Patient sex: F
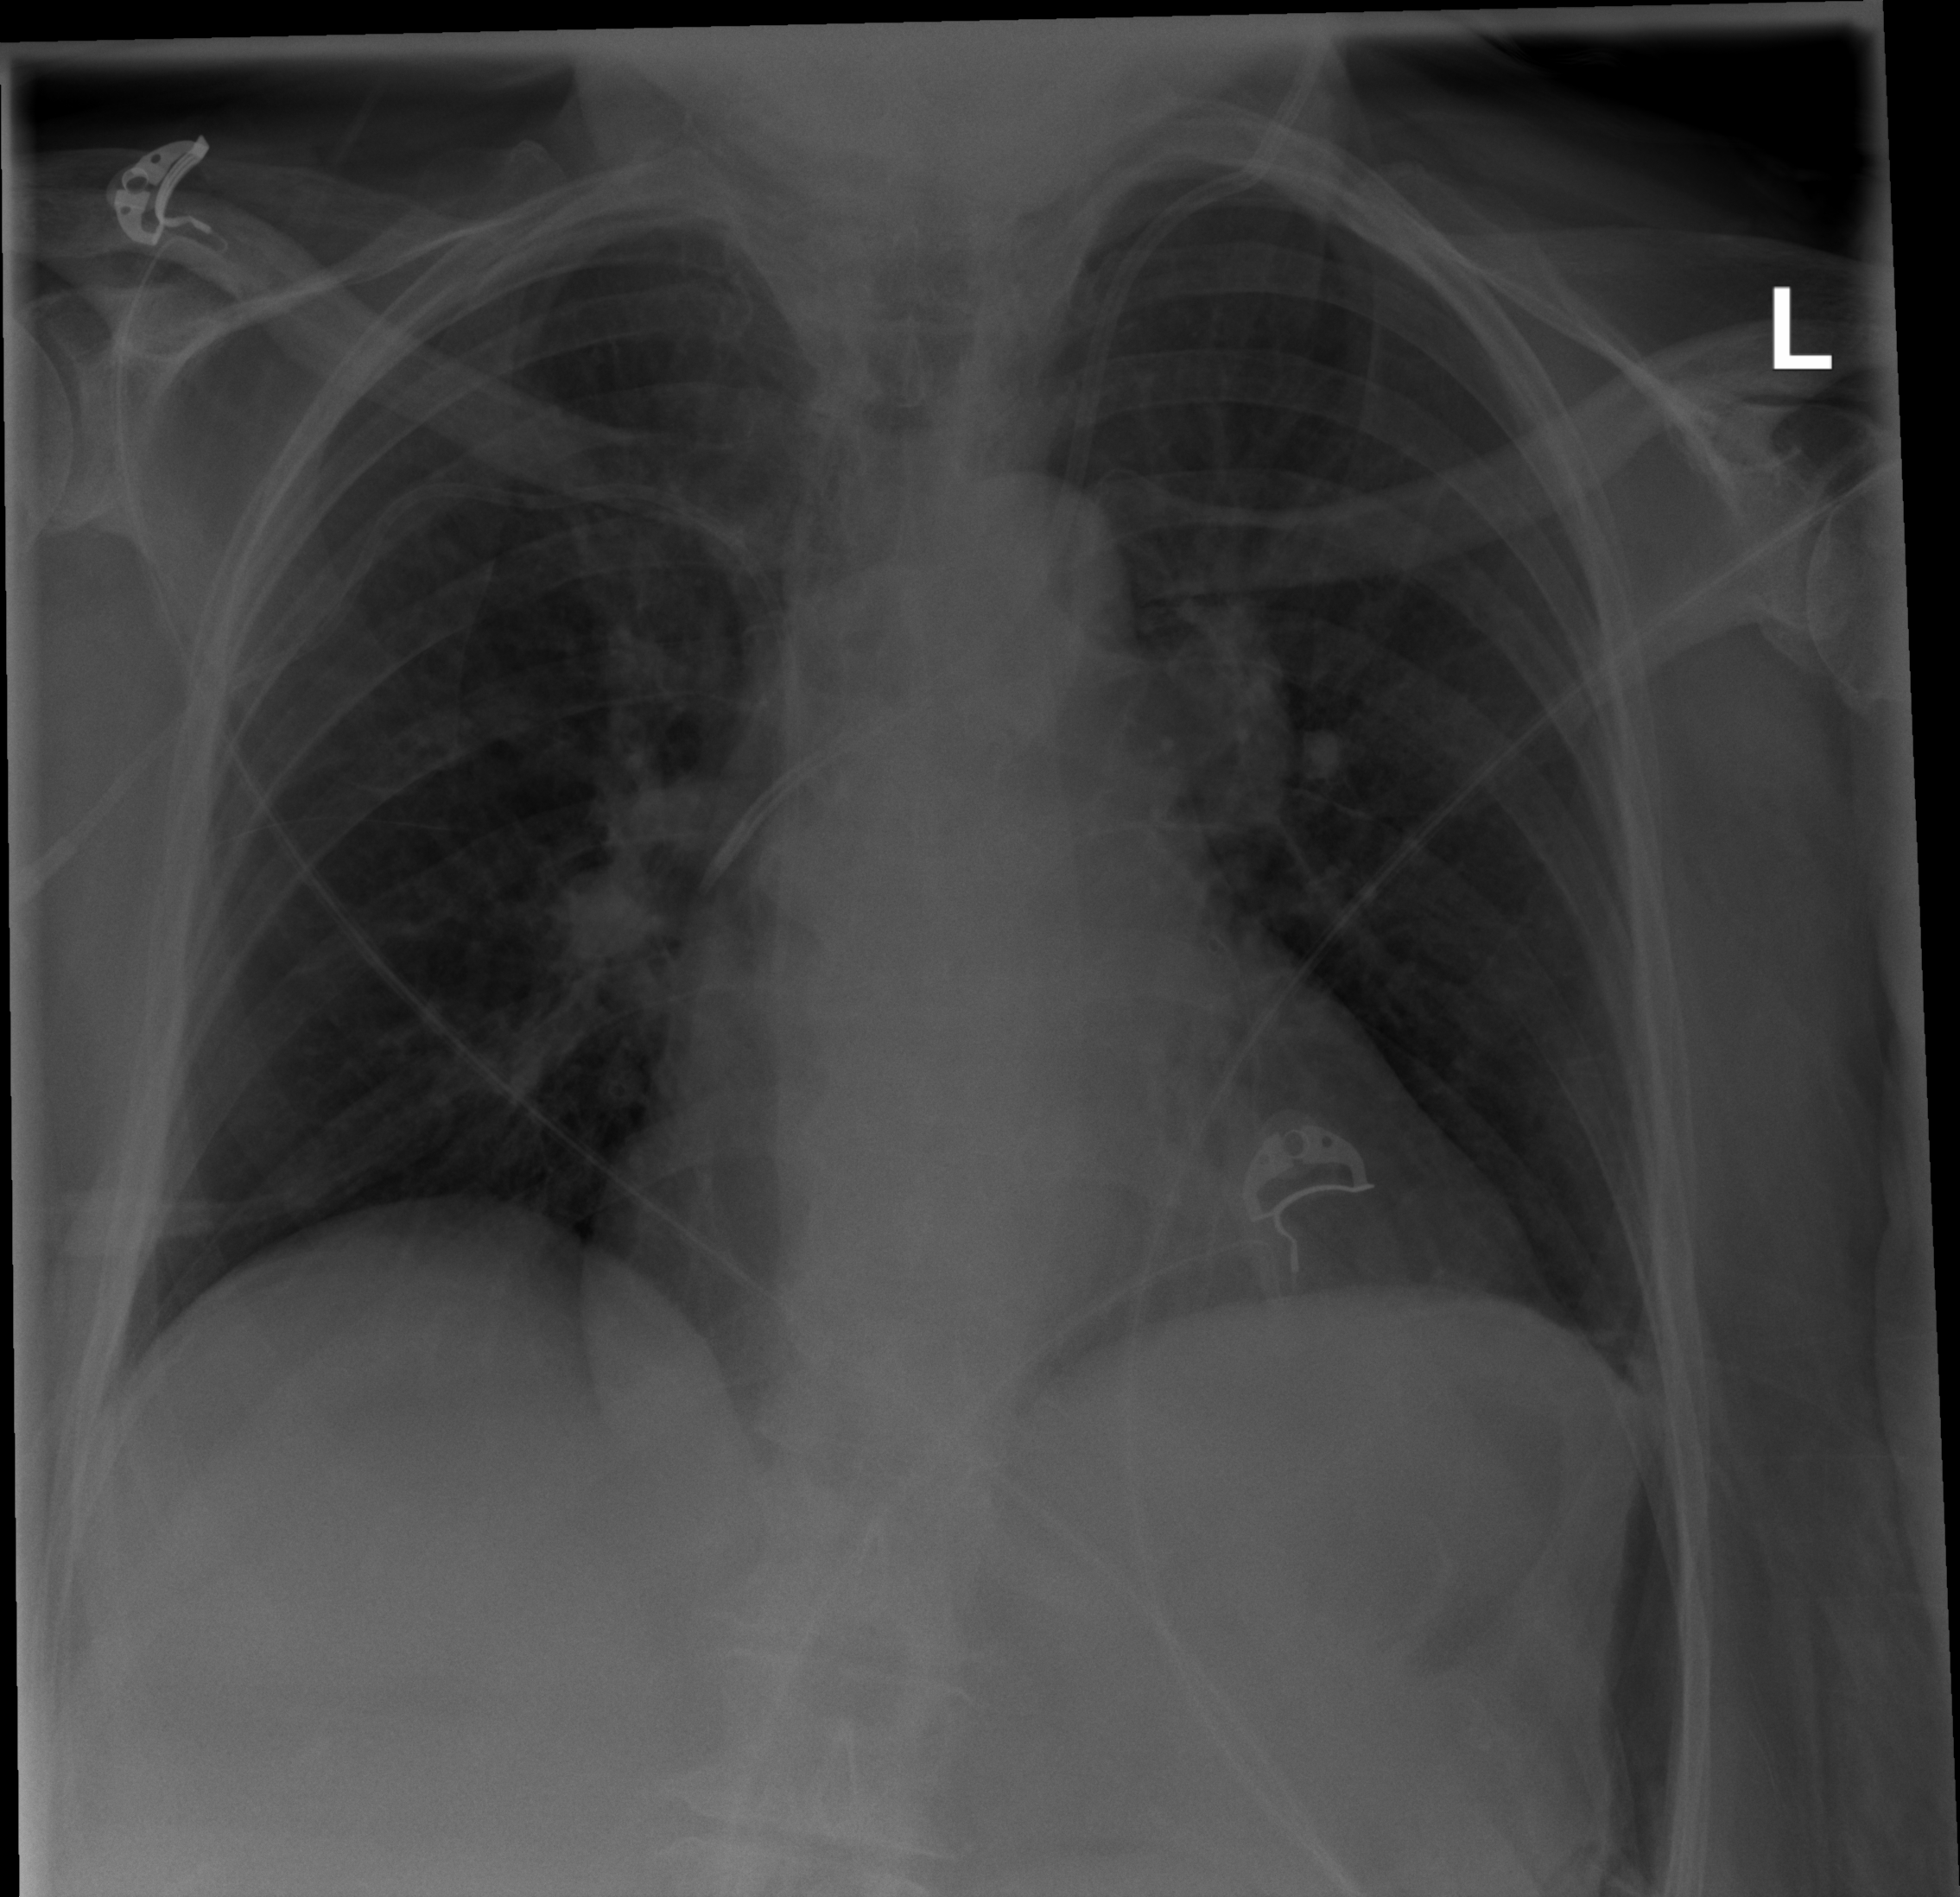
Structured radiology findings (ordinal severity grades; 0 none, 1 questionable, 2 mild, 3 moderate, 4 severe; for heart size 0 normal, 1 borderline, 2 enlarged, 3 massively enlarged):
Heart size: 2
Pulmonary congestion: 0
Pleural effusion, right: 1
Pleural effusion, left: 0
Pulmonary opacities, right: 0
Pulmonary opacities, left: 0
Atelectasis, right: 0
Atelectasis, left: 0